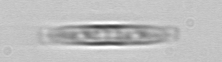
Label: pennate